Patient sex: M
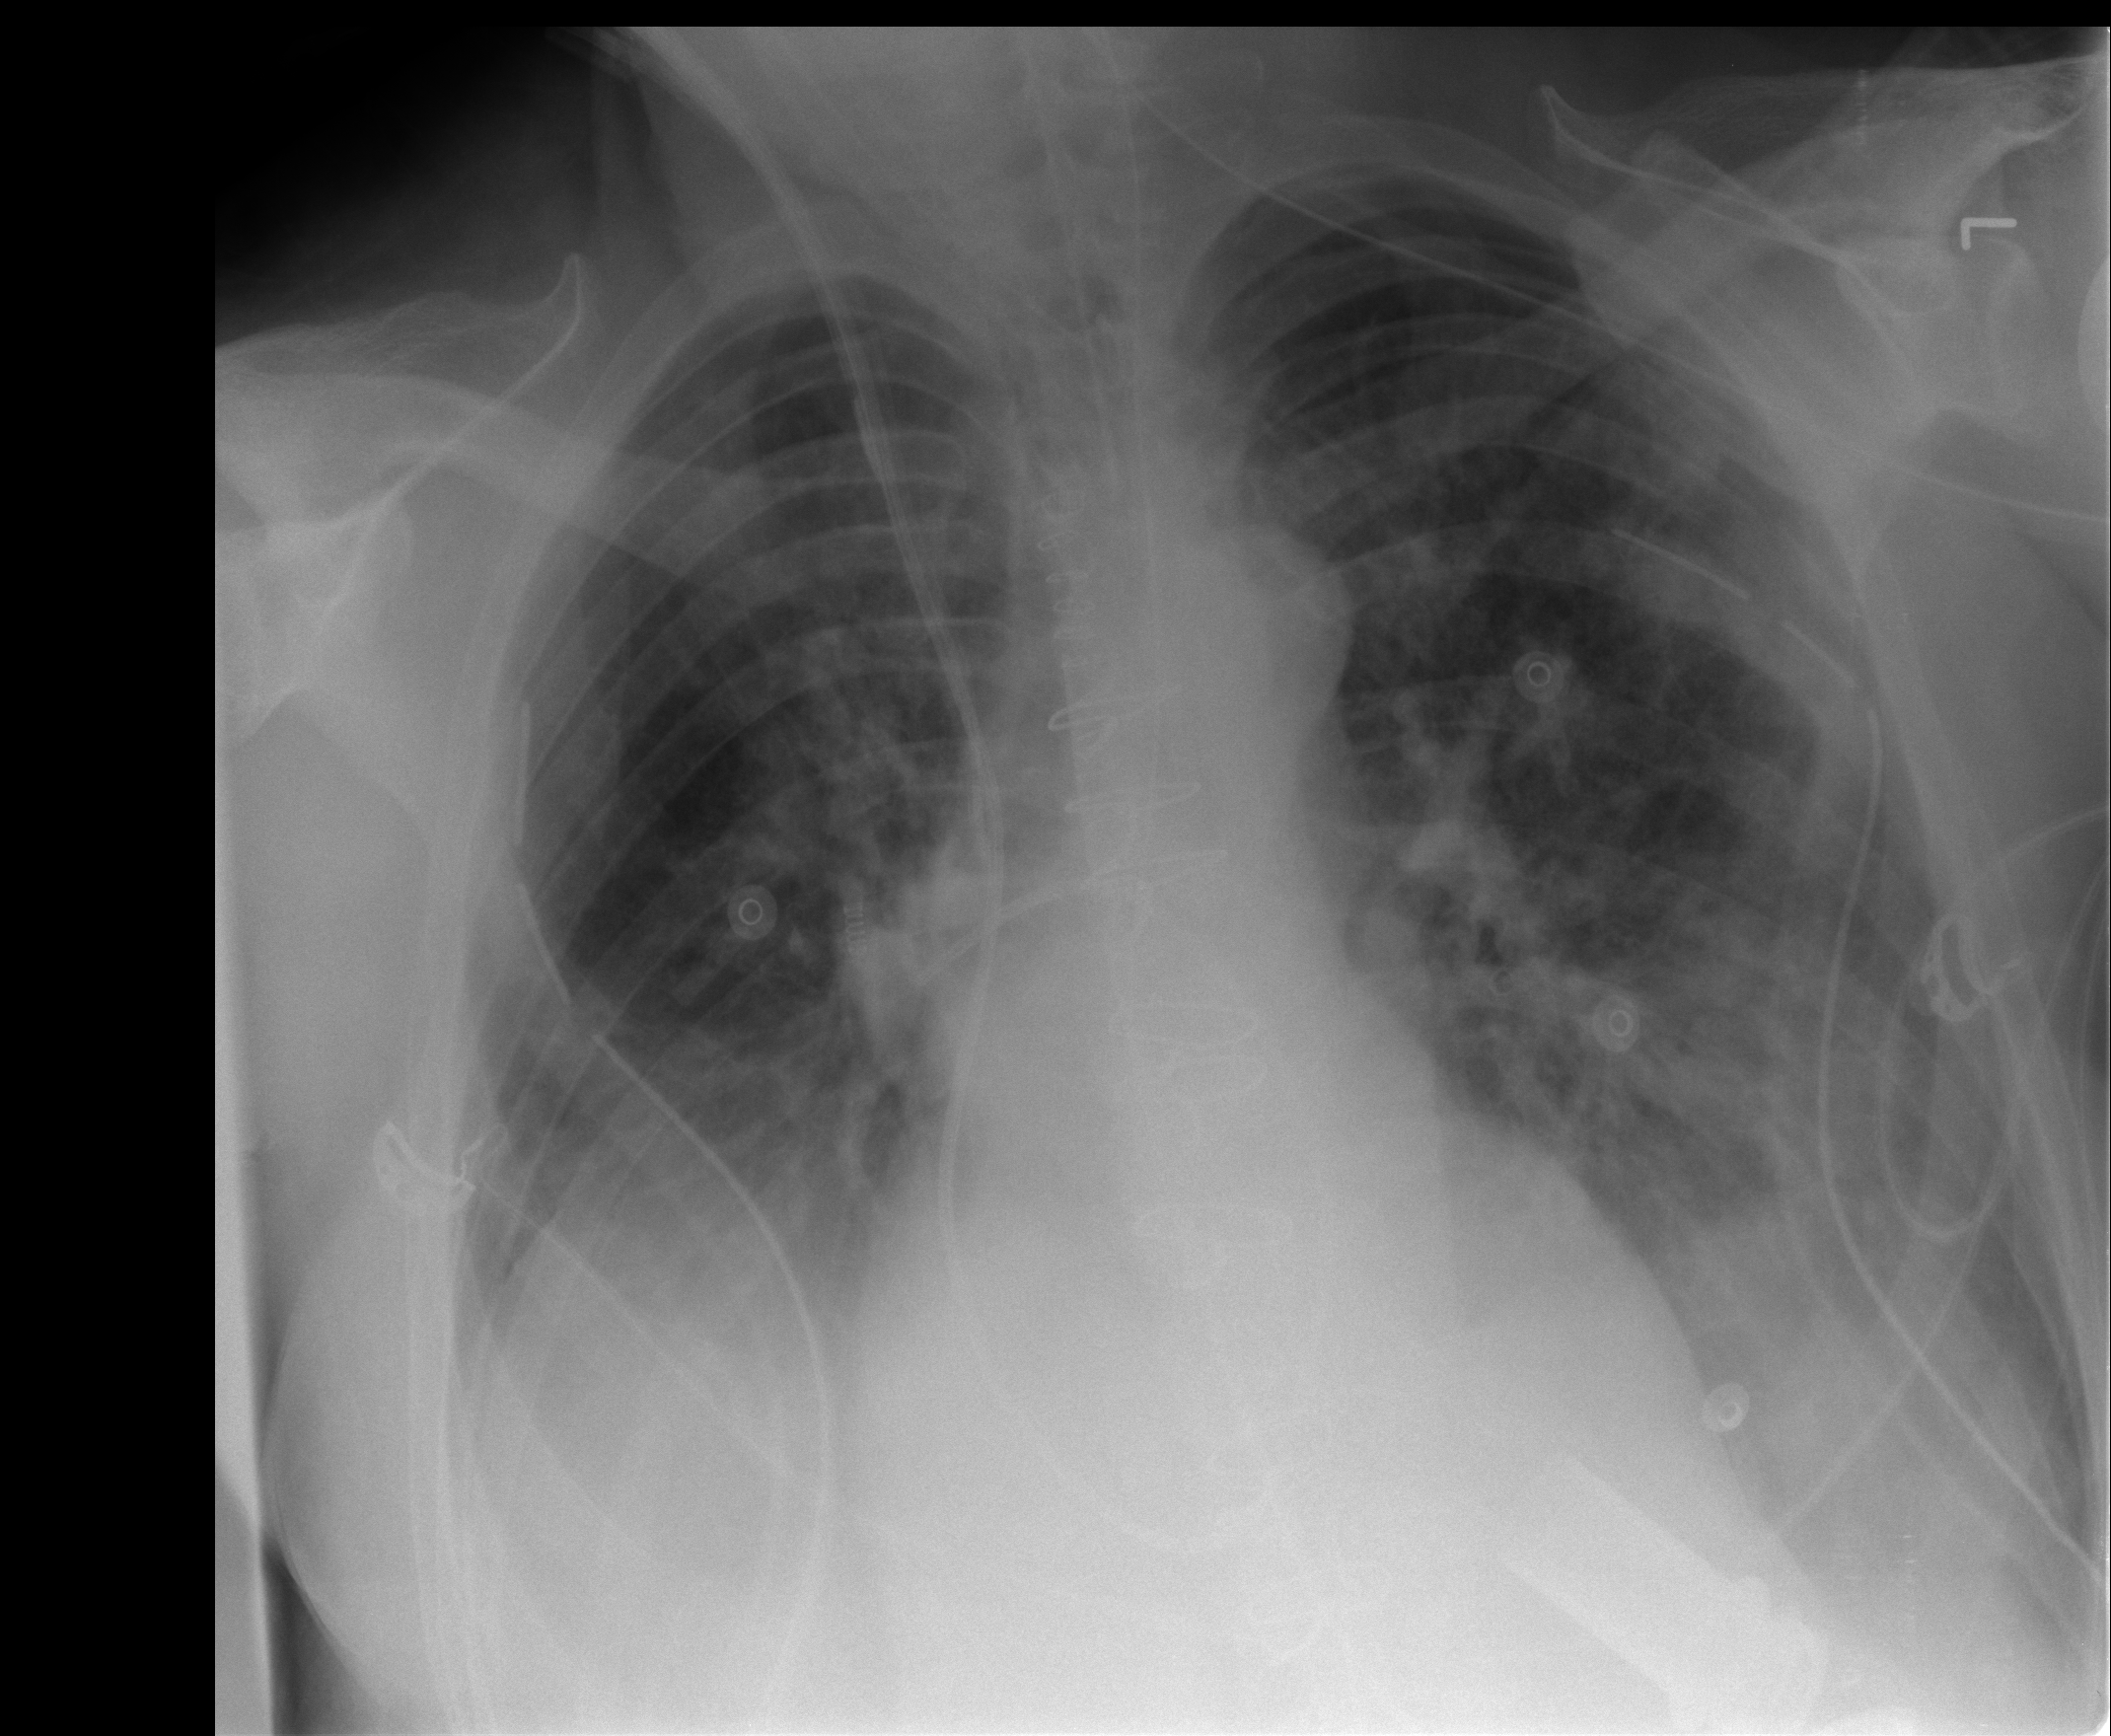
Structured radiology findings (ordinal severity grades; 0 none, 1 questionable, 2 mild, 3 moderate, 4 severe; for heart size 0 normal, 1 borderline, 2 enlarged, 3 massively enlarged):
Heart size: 0
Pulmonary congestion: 2
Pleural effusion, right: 1
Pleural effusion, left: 0
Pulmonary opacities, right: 0
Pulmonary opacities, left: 0
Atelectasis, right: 1
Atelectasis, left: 0